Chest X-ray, AP view. Patient: 48 years old, sex F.
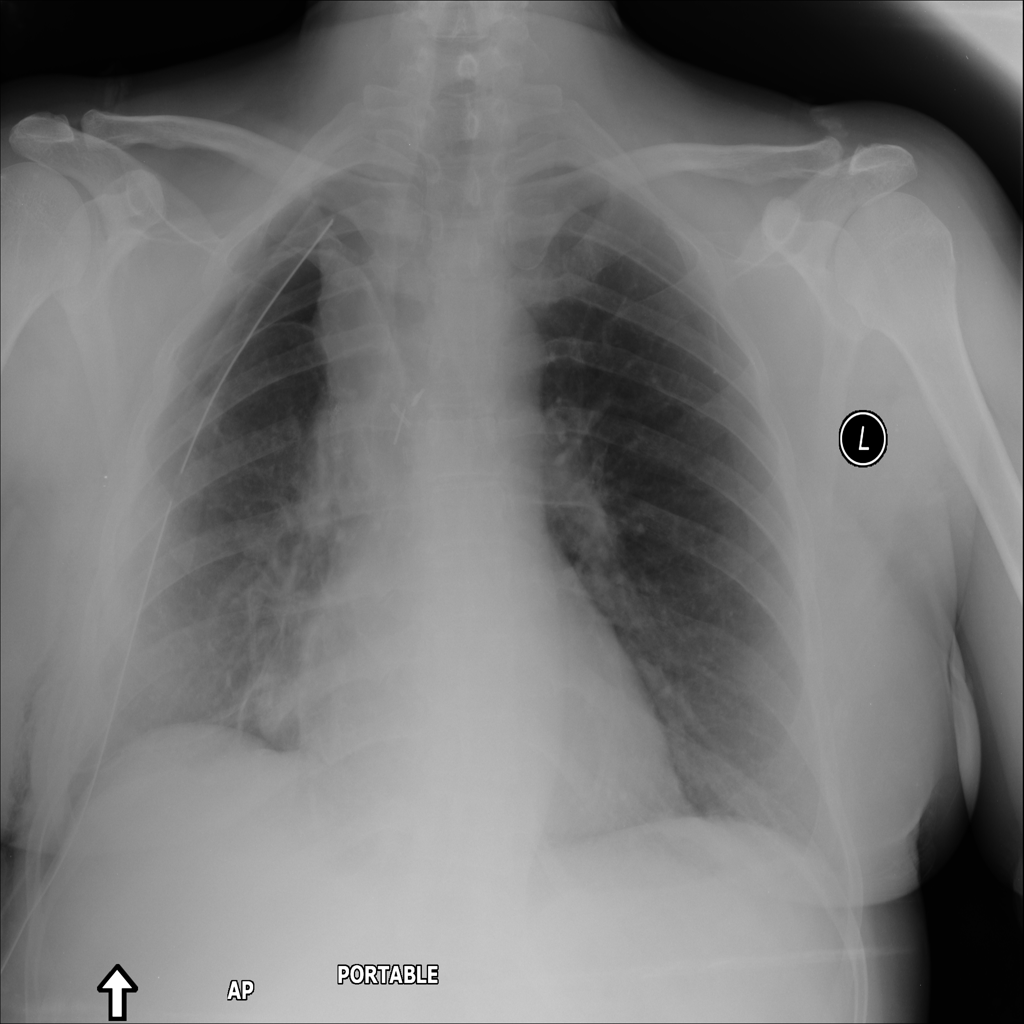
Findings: Effusion, Emphysema, Pneumothorax